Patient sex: M
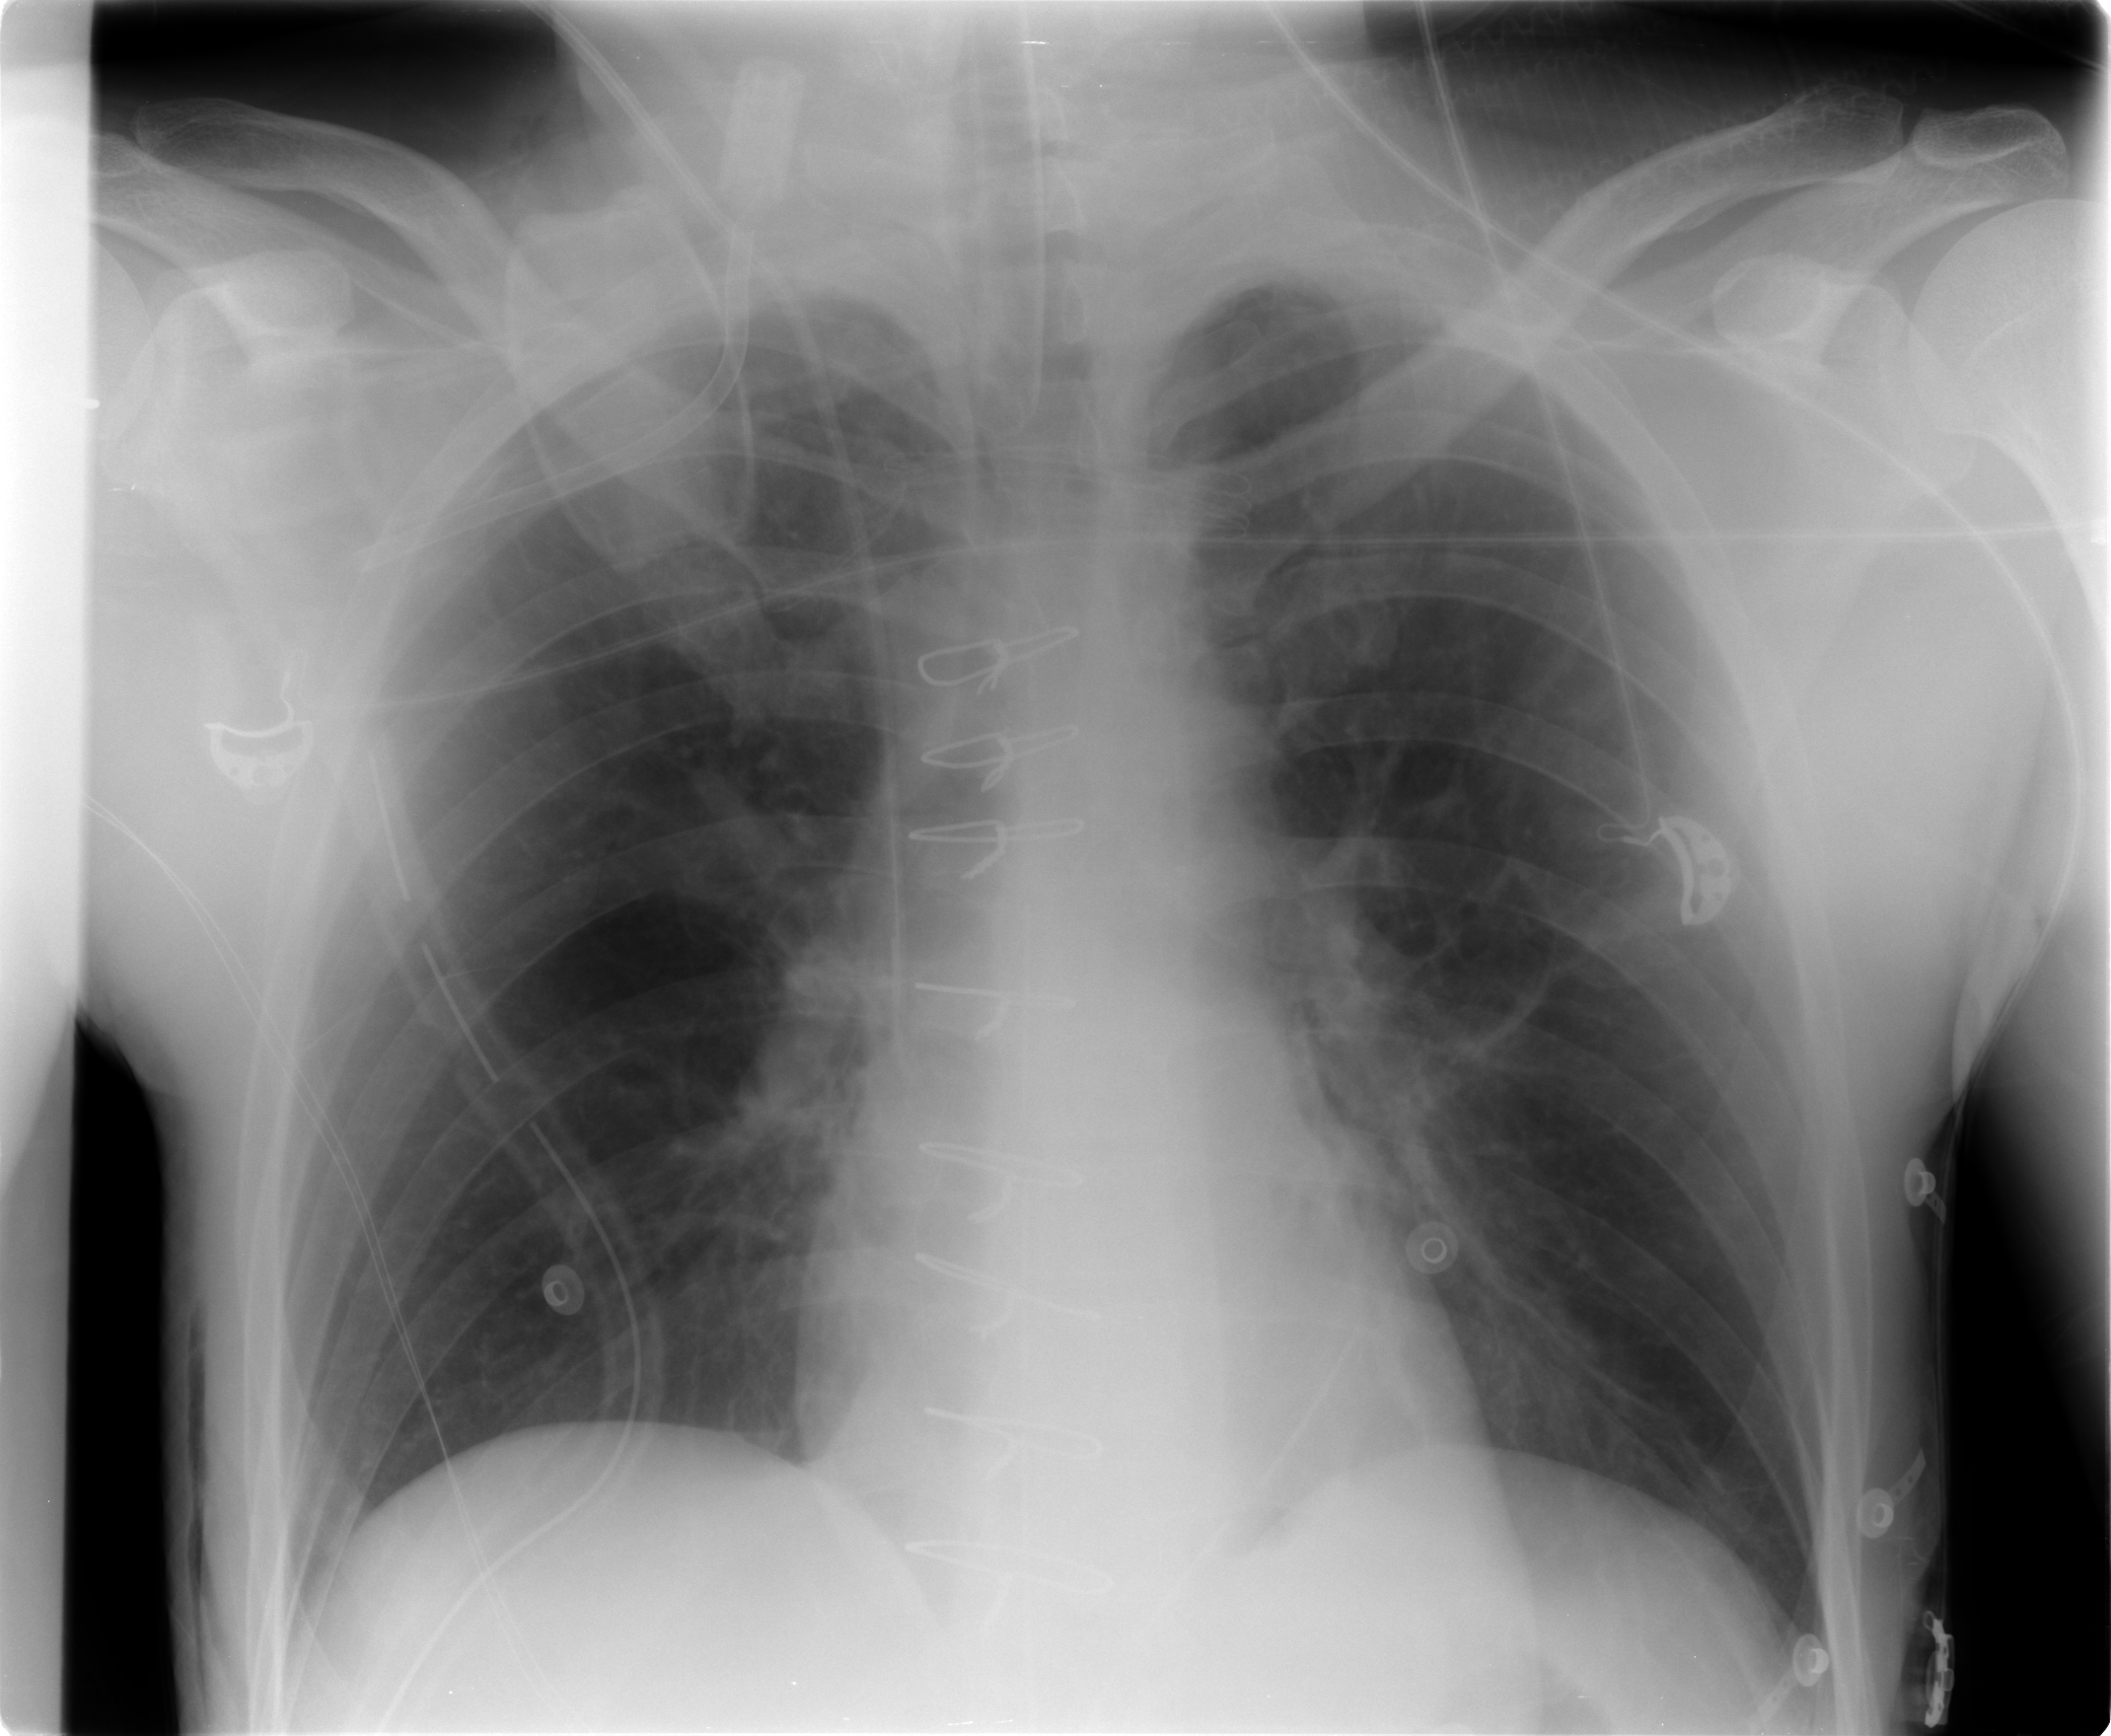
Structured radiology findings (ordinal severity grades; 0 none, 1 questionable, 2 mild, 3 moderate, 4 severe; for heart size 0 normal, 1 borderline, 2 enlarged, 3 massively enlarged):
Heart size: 0
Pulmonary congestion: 1
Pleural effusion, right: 0
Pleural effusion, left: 0
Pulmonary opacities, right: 0
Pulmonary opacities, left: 0
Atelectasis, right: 1
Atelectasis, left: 1